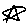
Label: star